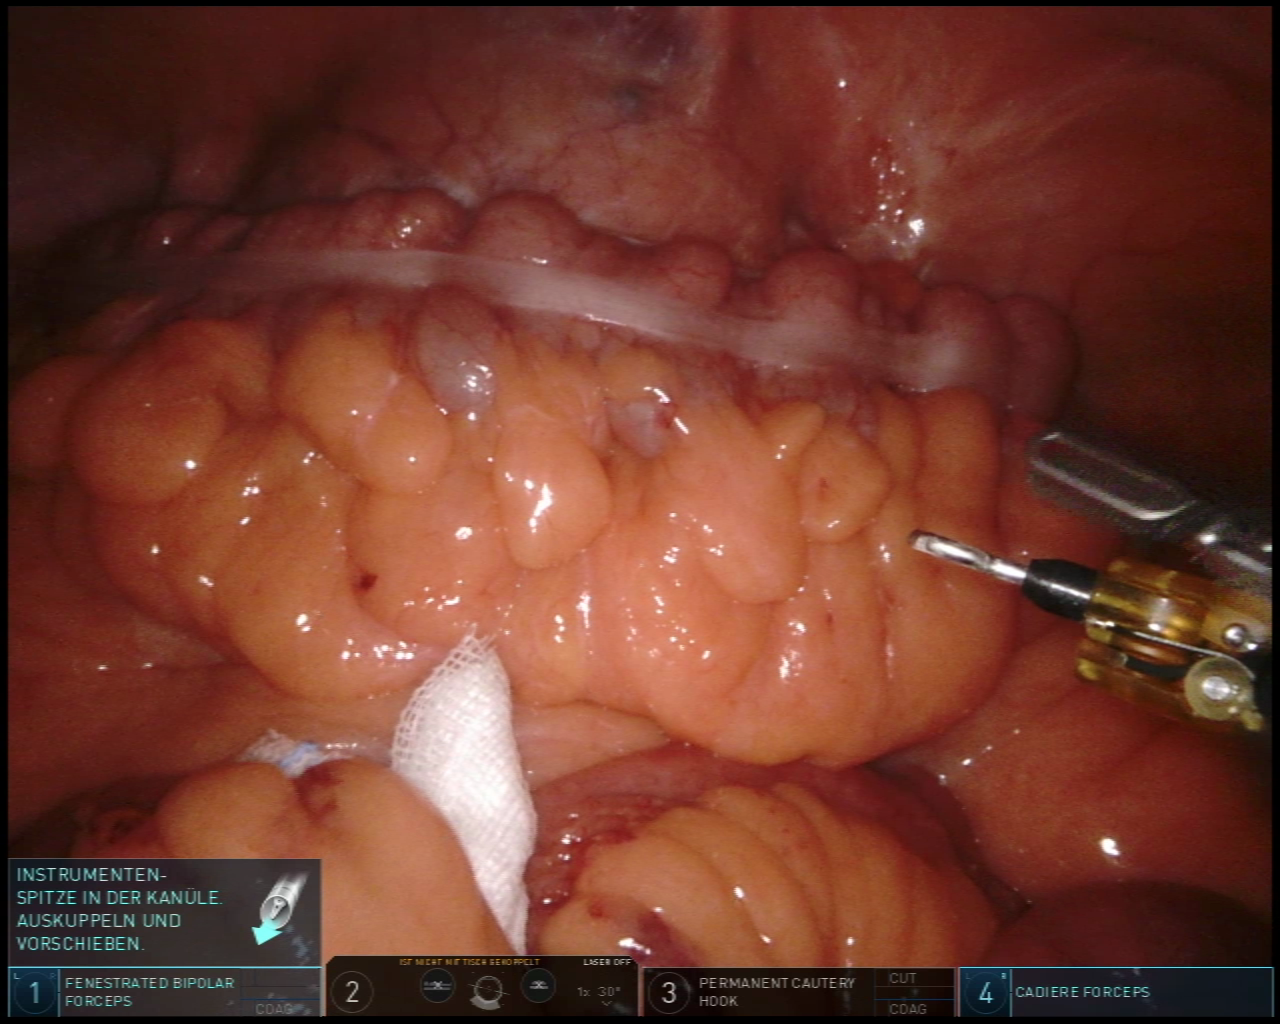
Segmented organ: small_intestine
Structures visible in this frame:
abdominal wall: yes
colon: yes
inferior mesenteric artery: no
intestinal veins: no
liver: no
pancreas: no
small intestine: yes
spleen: no
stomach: no
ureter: no
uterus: no
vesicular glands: no